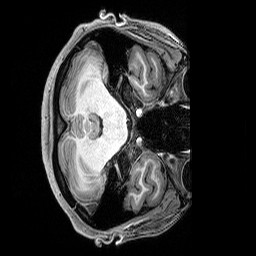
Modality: T1w
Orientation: axial
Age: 24
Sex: female
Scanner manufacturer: siemens
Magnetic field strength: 3 T
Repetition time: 2.8 s
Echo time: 0.00212 s